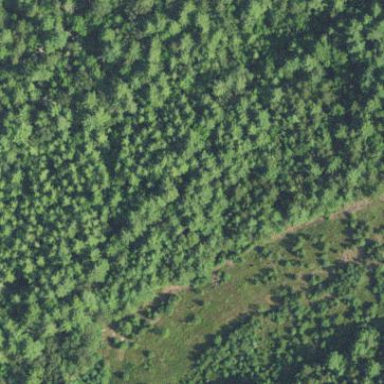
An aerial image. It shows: Woodland with needle-leaved trees.